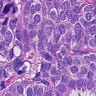
Metastatic tissue present: yes